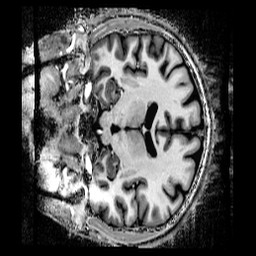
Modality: T1w
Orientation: coronal
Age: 40
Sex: male
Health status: healthy
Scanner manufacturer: siemens
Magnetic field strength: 9.4 T
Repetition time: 9 s
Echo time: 0.0023 s